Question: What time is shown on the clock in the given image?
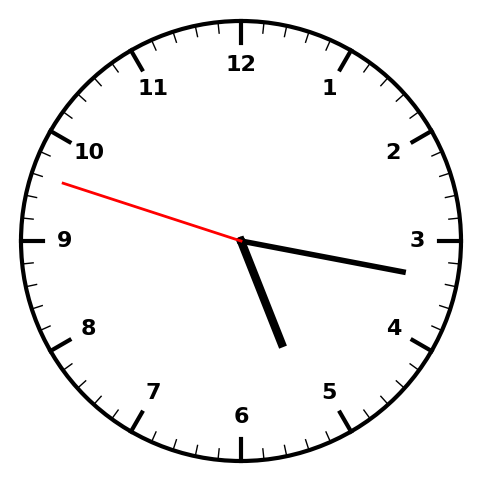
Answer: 05:16:48